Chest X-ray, PA view. Patient: 48 years old, sex M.
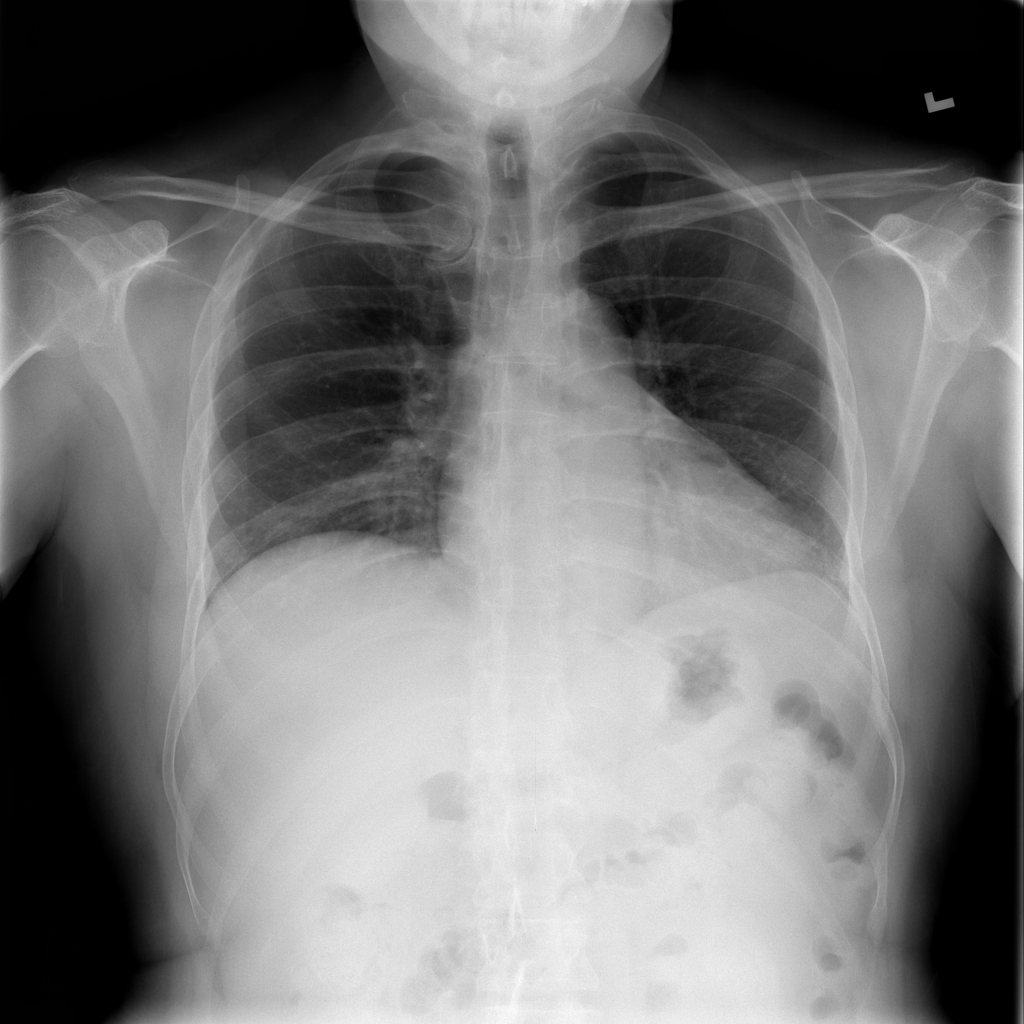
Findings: Cardiomegaly